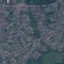
Label: Residential